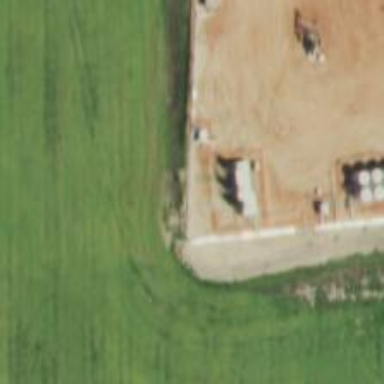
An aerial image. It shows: Storage tank that is man-made.